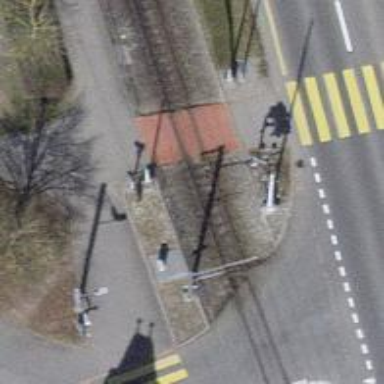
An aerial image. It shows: Uncontrolled railway crossing.